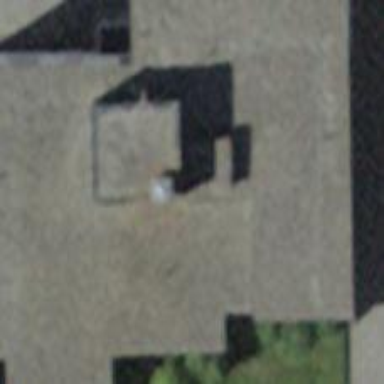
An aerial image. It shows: Flat-roofed building.